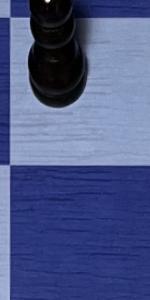
Label: Empty